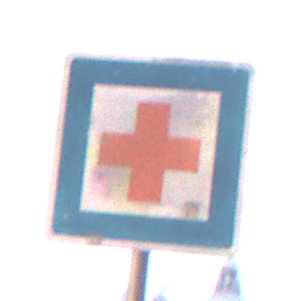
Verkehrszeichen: ErsteHilfe
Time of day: SunriseSunset
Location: Outdoor (Urban)
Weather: Clear
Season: NotSpecified
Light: Natural